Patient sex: F
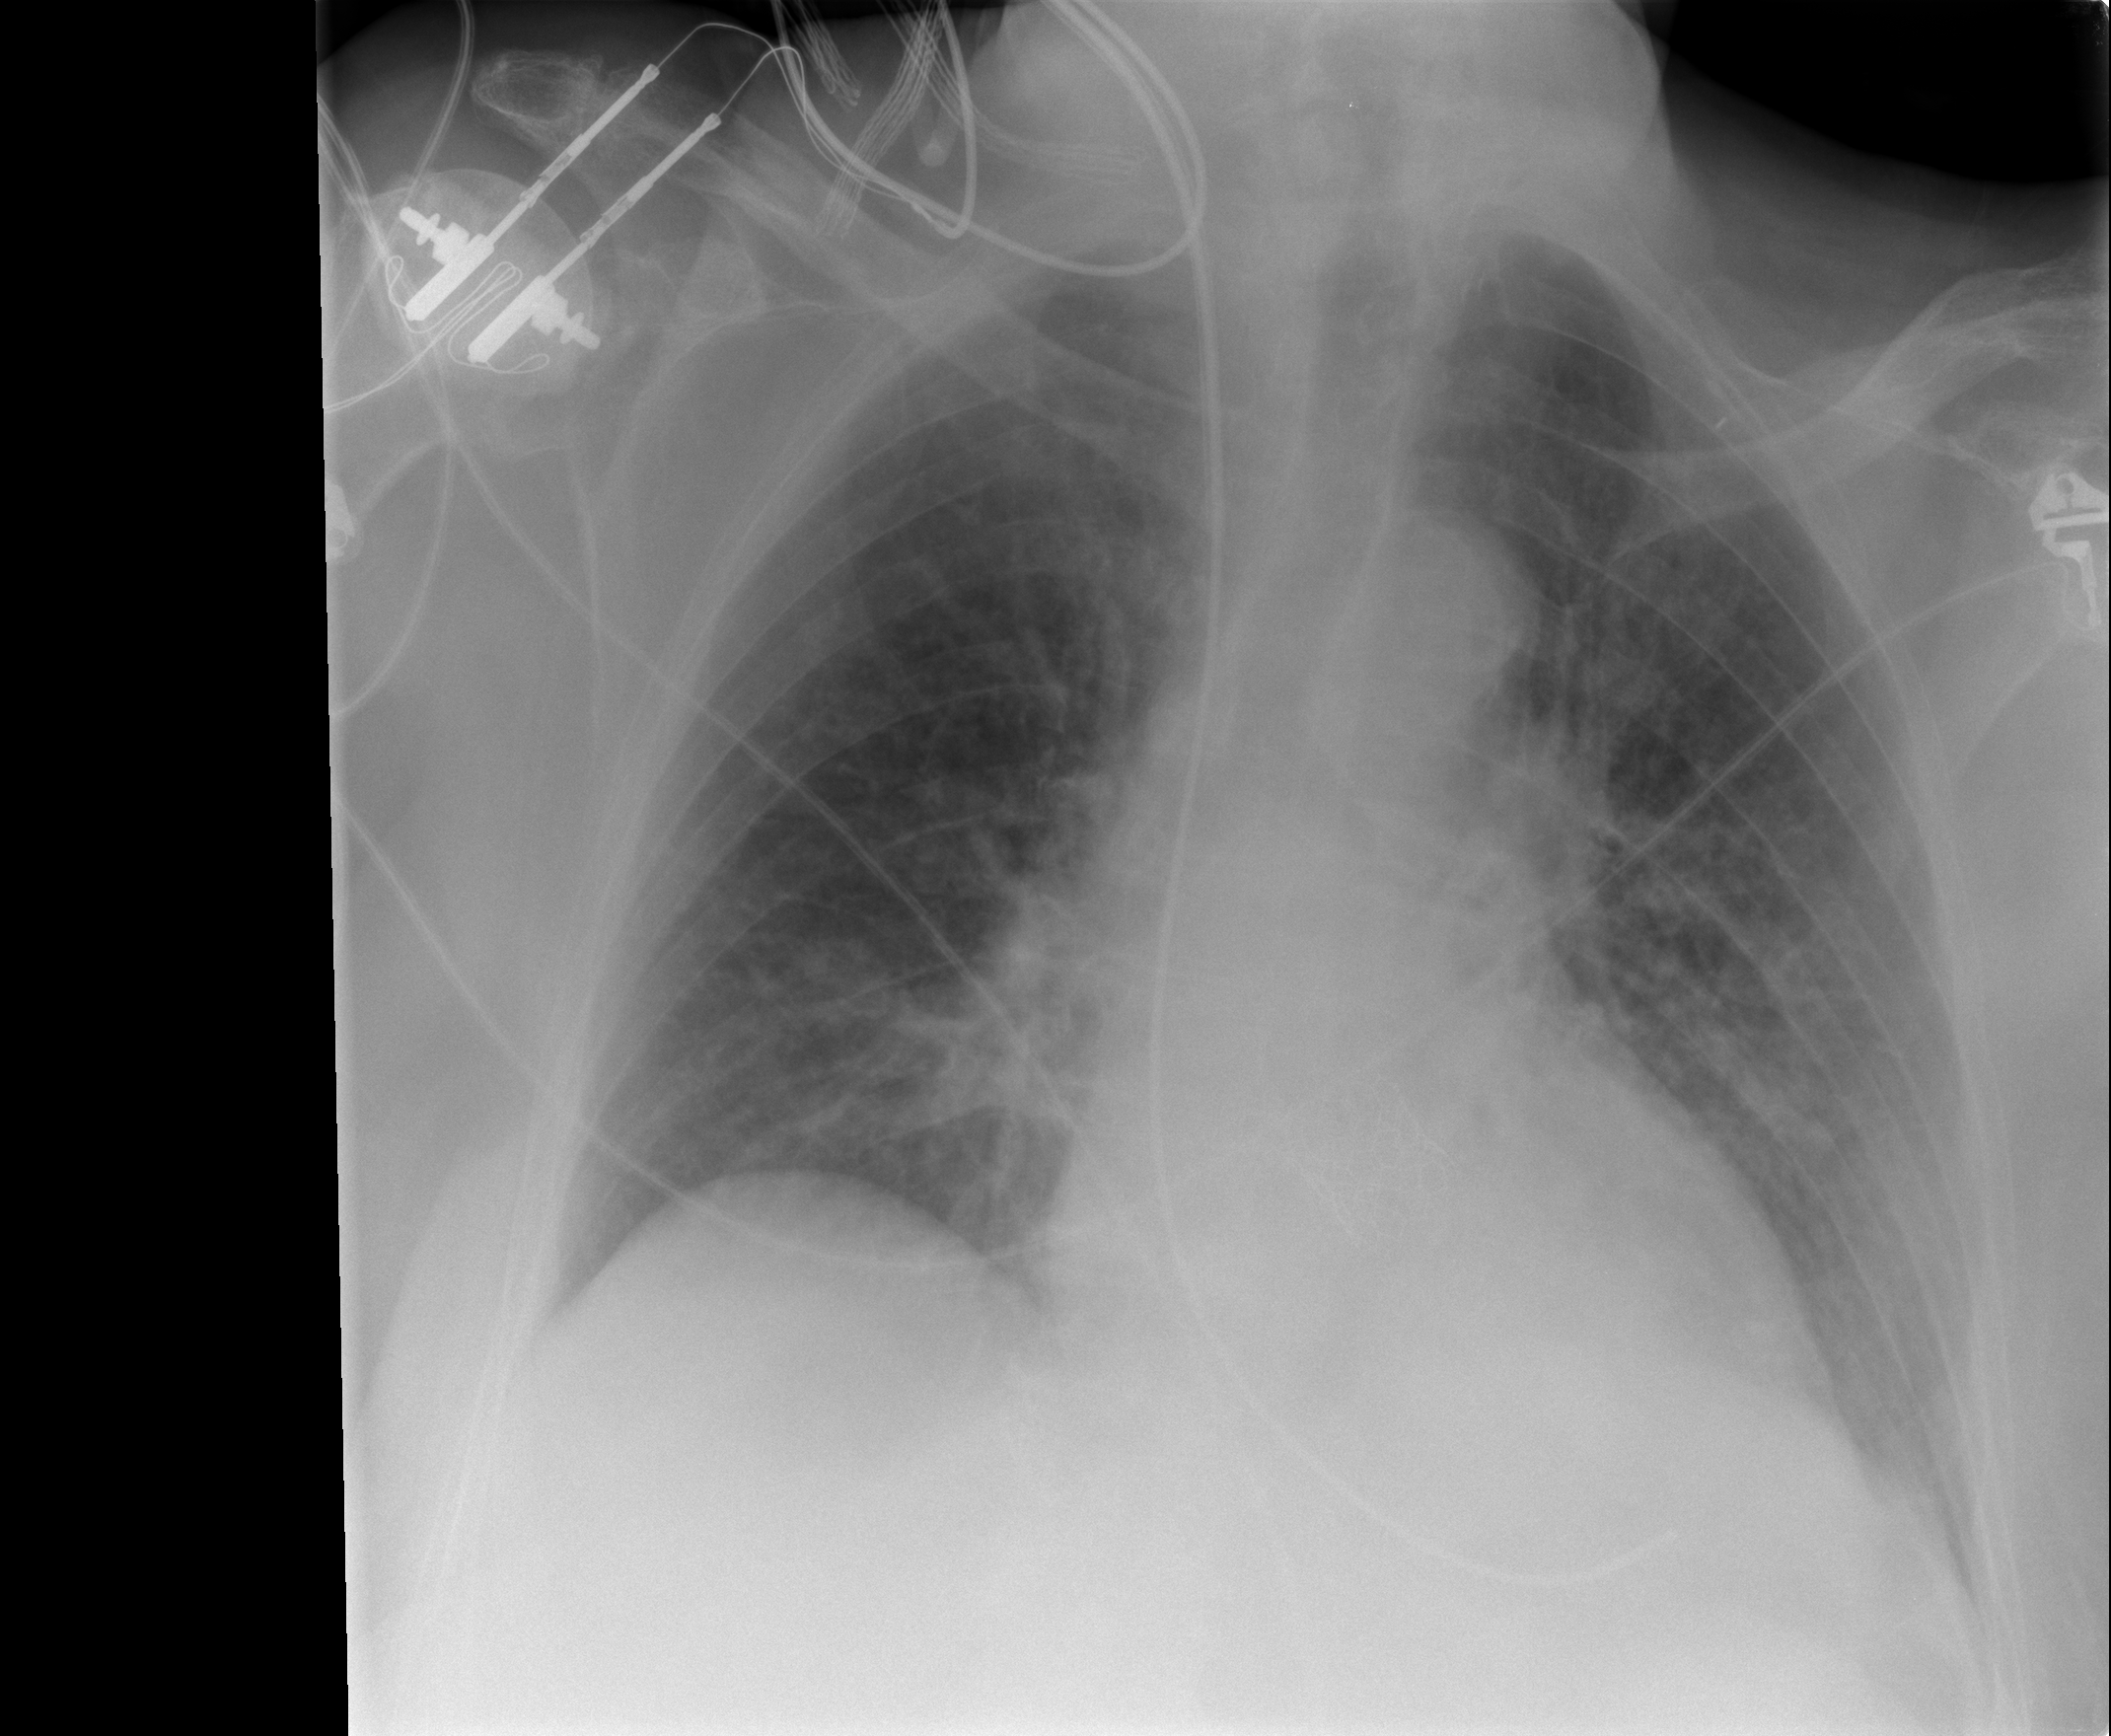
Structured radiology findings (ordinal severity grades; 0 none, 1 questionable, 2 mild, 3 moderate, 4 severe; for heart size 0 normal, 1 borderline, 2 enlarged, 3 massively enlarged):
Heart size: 0
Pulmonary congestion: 0
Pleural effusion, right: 0
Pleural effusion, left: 2
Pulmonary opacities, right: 0
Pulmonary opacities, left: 0
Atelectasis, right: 0
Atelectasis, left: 0